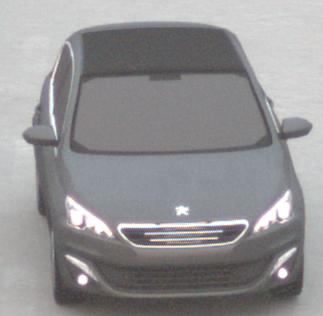
Make: Peugeot
Model: 308 VTi 82
Detailed model: 308 (II)
Model produced from: 2013/09
Model produced until: 2014/11
Doors: 5
Color: gray
Road condition: dry road
Daytime: sunrise or sunset
Contrast: low contrast